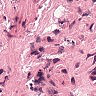
Metastatic tissue present: no